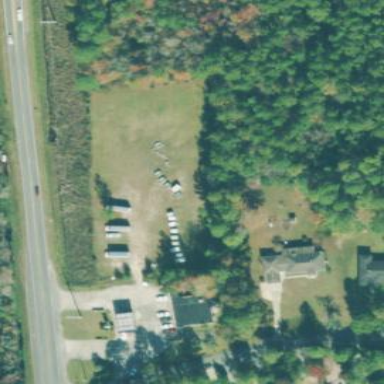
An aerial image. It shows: RV storage facility.